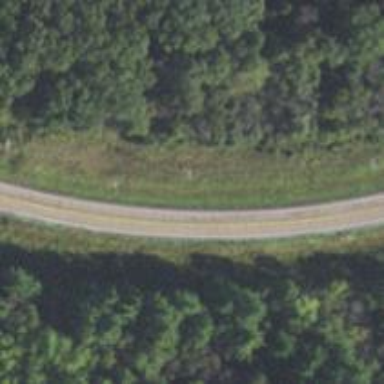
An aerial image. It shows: Primary highway.